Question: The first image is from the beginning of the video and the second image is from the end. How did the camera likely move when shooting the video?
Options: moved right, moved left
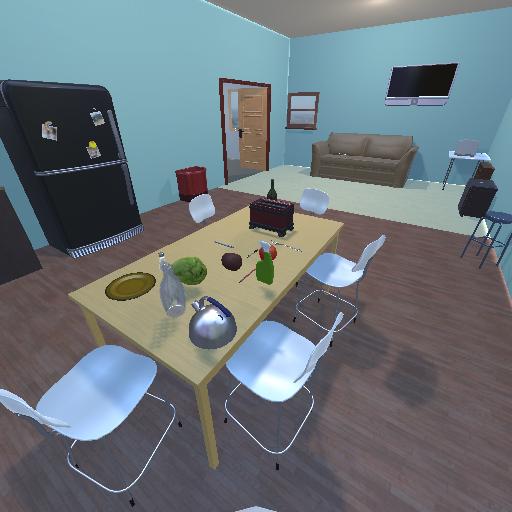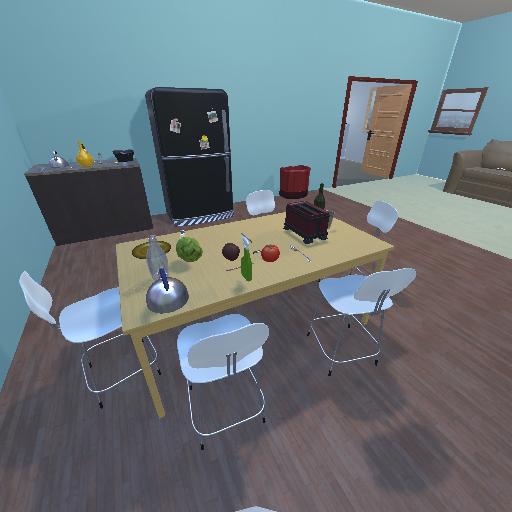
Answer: moved right